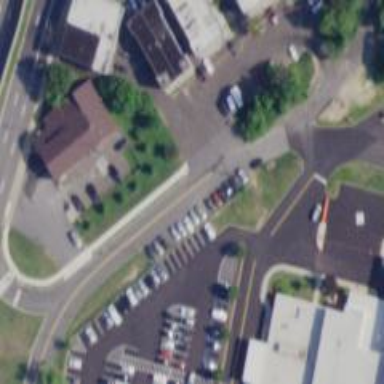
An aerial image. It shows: Unmarked crossing on footway.